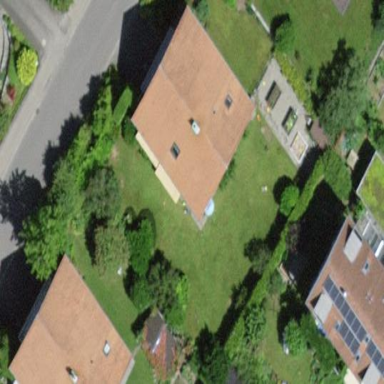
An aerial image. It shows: Simple house.